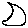
Label: moon